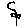
Label: flower